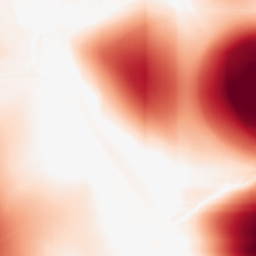
Category: morphological
Decomposition family: rolling_ball
Decomposition parameters: radius: 100
Upsampling method: cubic_mitchell
Upsampling parameters: scale: 8
Upsampling scale: 8